Question: The text field delegate method 'textFieldDidEndEditing' is not firing when picker view is used in Swift 3. How can I call it? There is no button to dynamically call the delegate.
You can see my code below.

'''
import UIKit
class ThroewViewController: UIViewController,UIPickerViewDelegate,UIPickerViewDataSource,UITextFieldDelegate {
@IBOutlet weak var pickerText: UITextField!
let thePicker = UIPickerView()
var dashTitle_Arr = ["One","Two","Three","Four","Five","Six"]
override func viewDidLoad() {
super.viewDidLoad()
pickerText.delegate = self
thePicker.dataSource = self
thePicker.delegate = self
pickerText.inputView = thePicker
}
func numberOfComponents(in pickerView: UIPickerView) -> Int {
return 1
}
func pickerView(_ pickerView: UIPickerView, numberOfRowsInComponent component: Int) -> Int {
return dashTitle_Arr .count
}
func pickerView(_ pickerView: UIPickerView, titleForRow row: Int, forComponent component: Int) -> String? {
return dashTitle_Arr [row] }
func pickerView(_ pickerView: UIPickerView, didSelectRow row: Int, inComponent component: Int) {
pickerText.text = dashTitle_Arr [row]
}
func textFieldDidEndEditing(_ textField: UITextField) {
addIntoArray(text: textField.text)
}
func addIntoArray(text: String?) {
guard let text = text, text.characters.count > 0 else {
return
}
dashTitle_Arr.append(text)
thePicker.reloadAllComponents()
}
}
'''
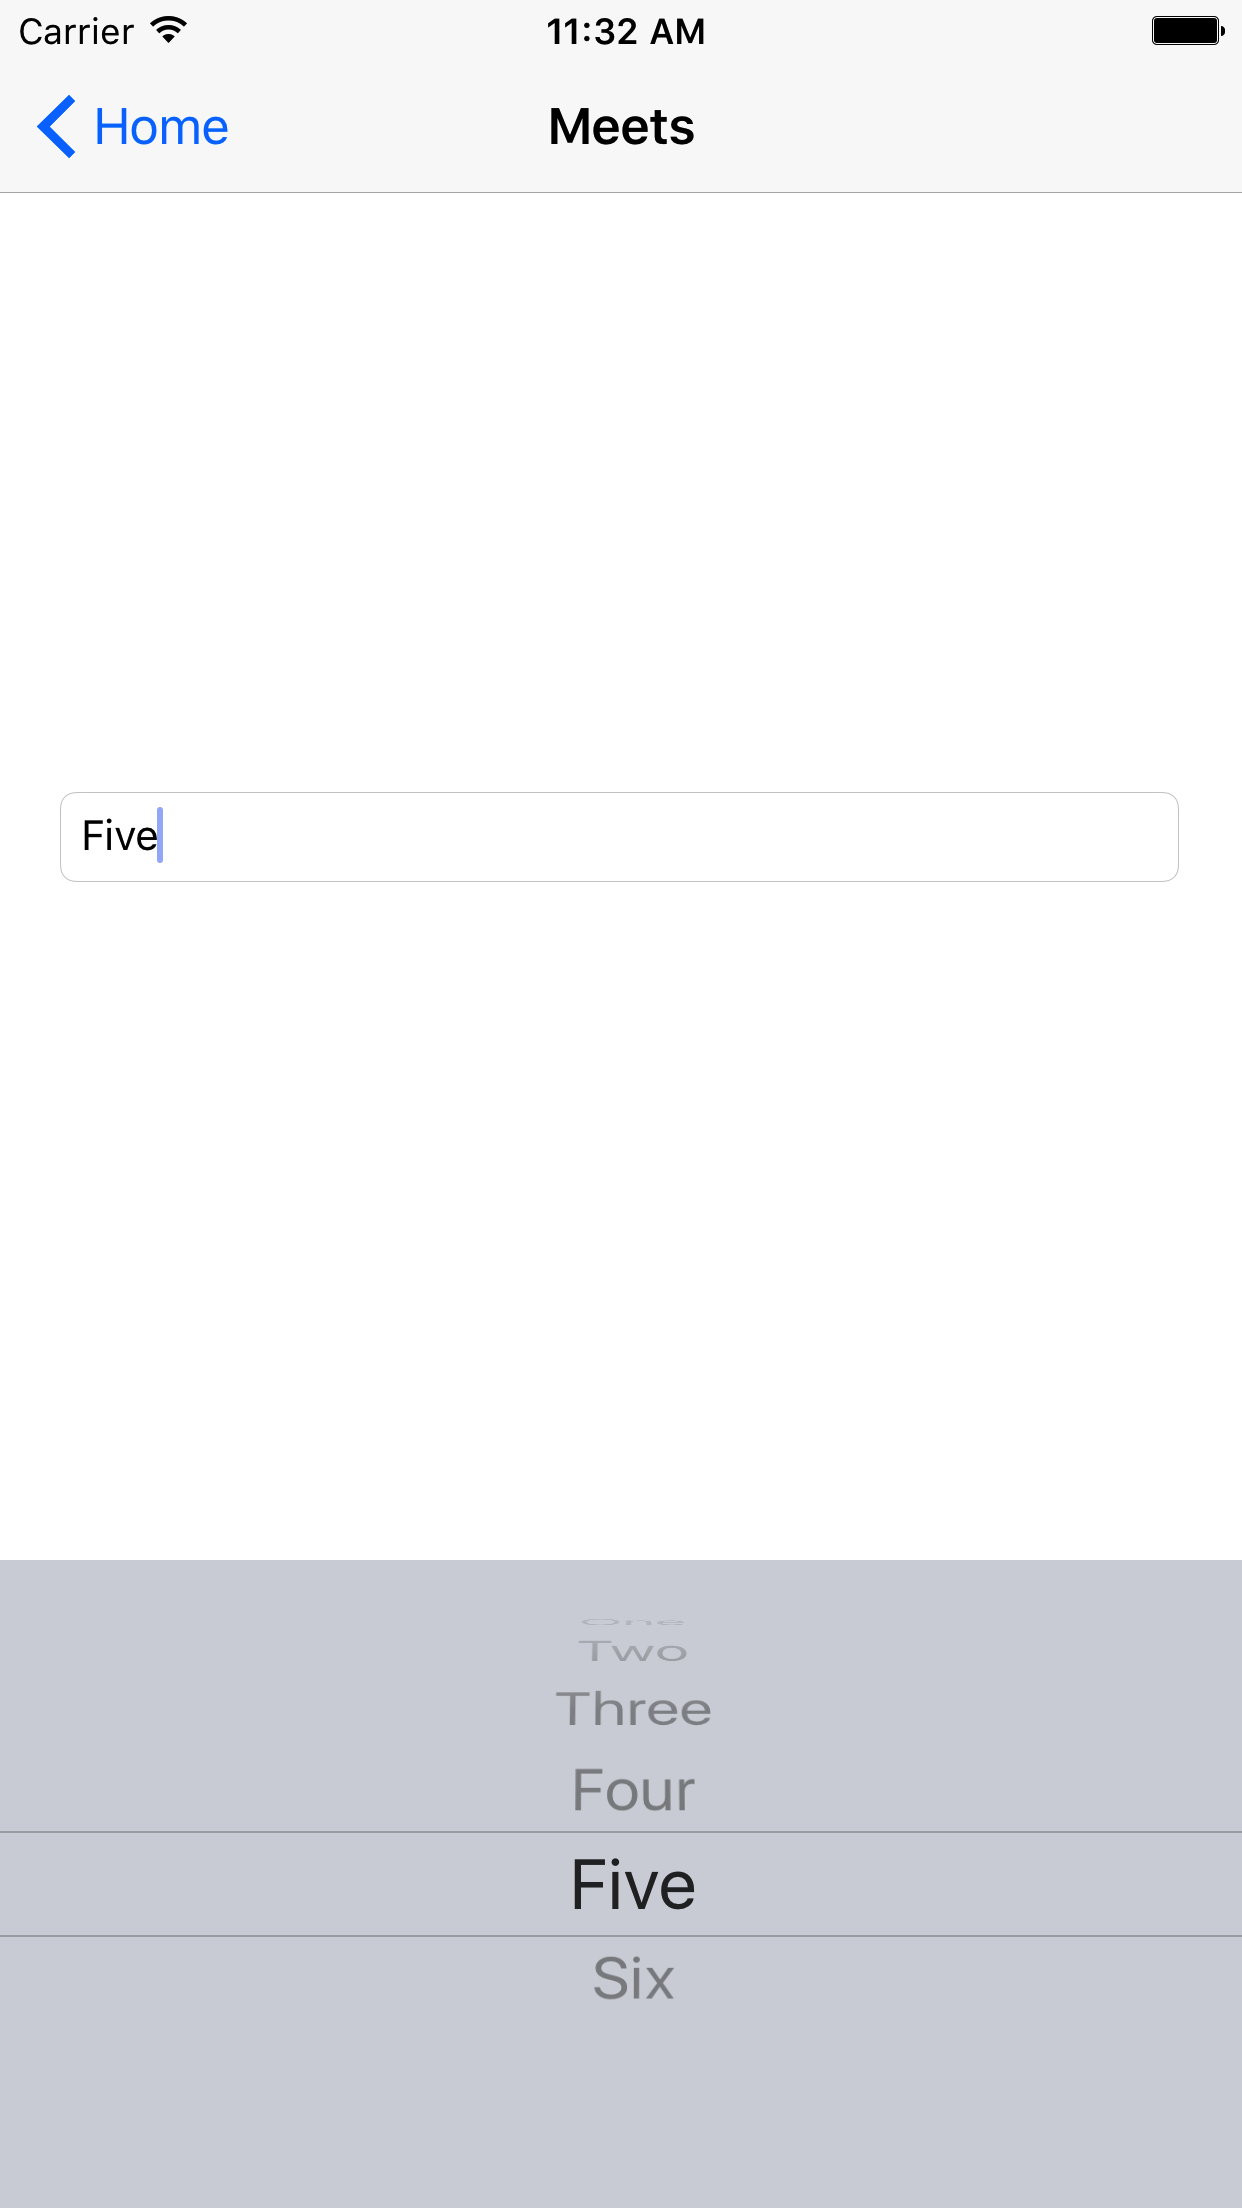
Answer: There is a property of 'picker-view' is 'accessoriesView'. Create a 'tool bar' with 'done' or 'cancel' button and set it in the picker view's 'assessoriesView'.
In the toolbar 'button' 'action' write the 'textfield.resignFirstResponder()'
After that the 'textFieldDidEndEditing' delegate method fired
It works fine for me. Hope it will helps you. Thank you